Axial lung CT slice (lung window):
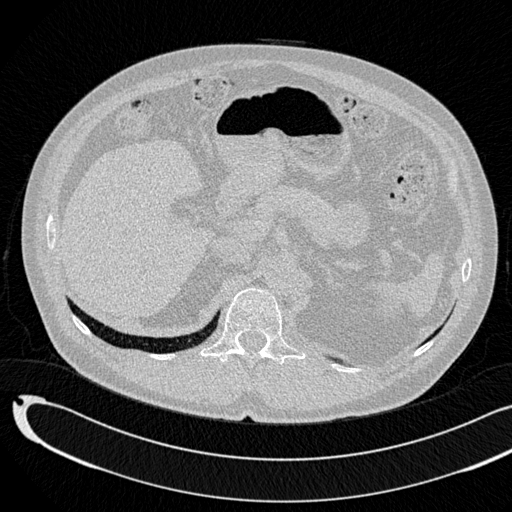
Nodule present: no